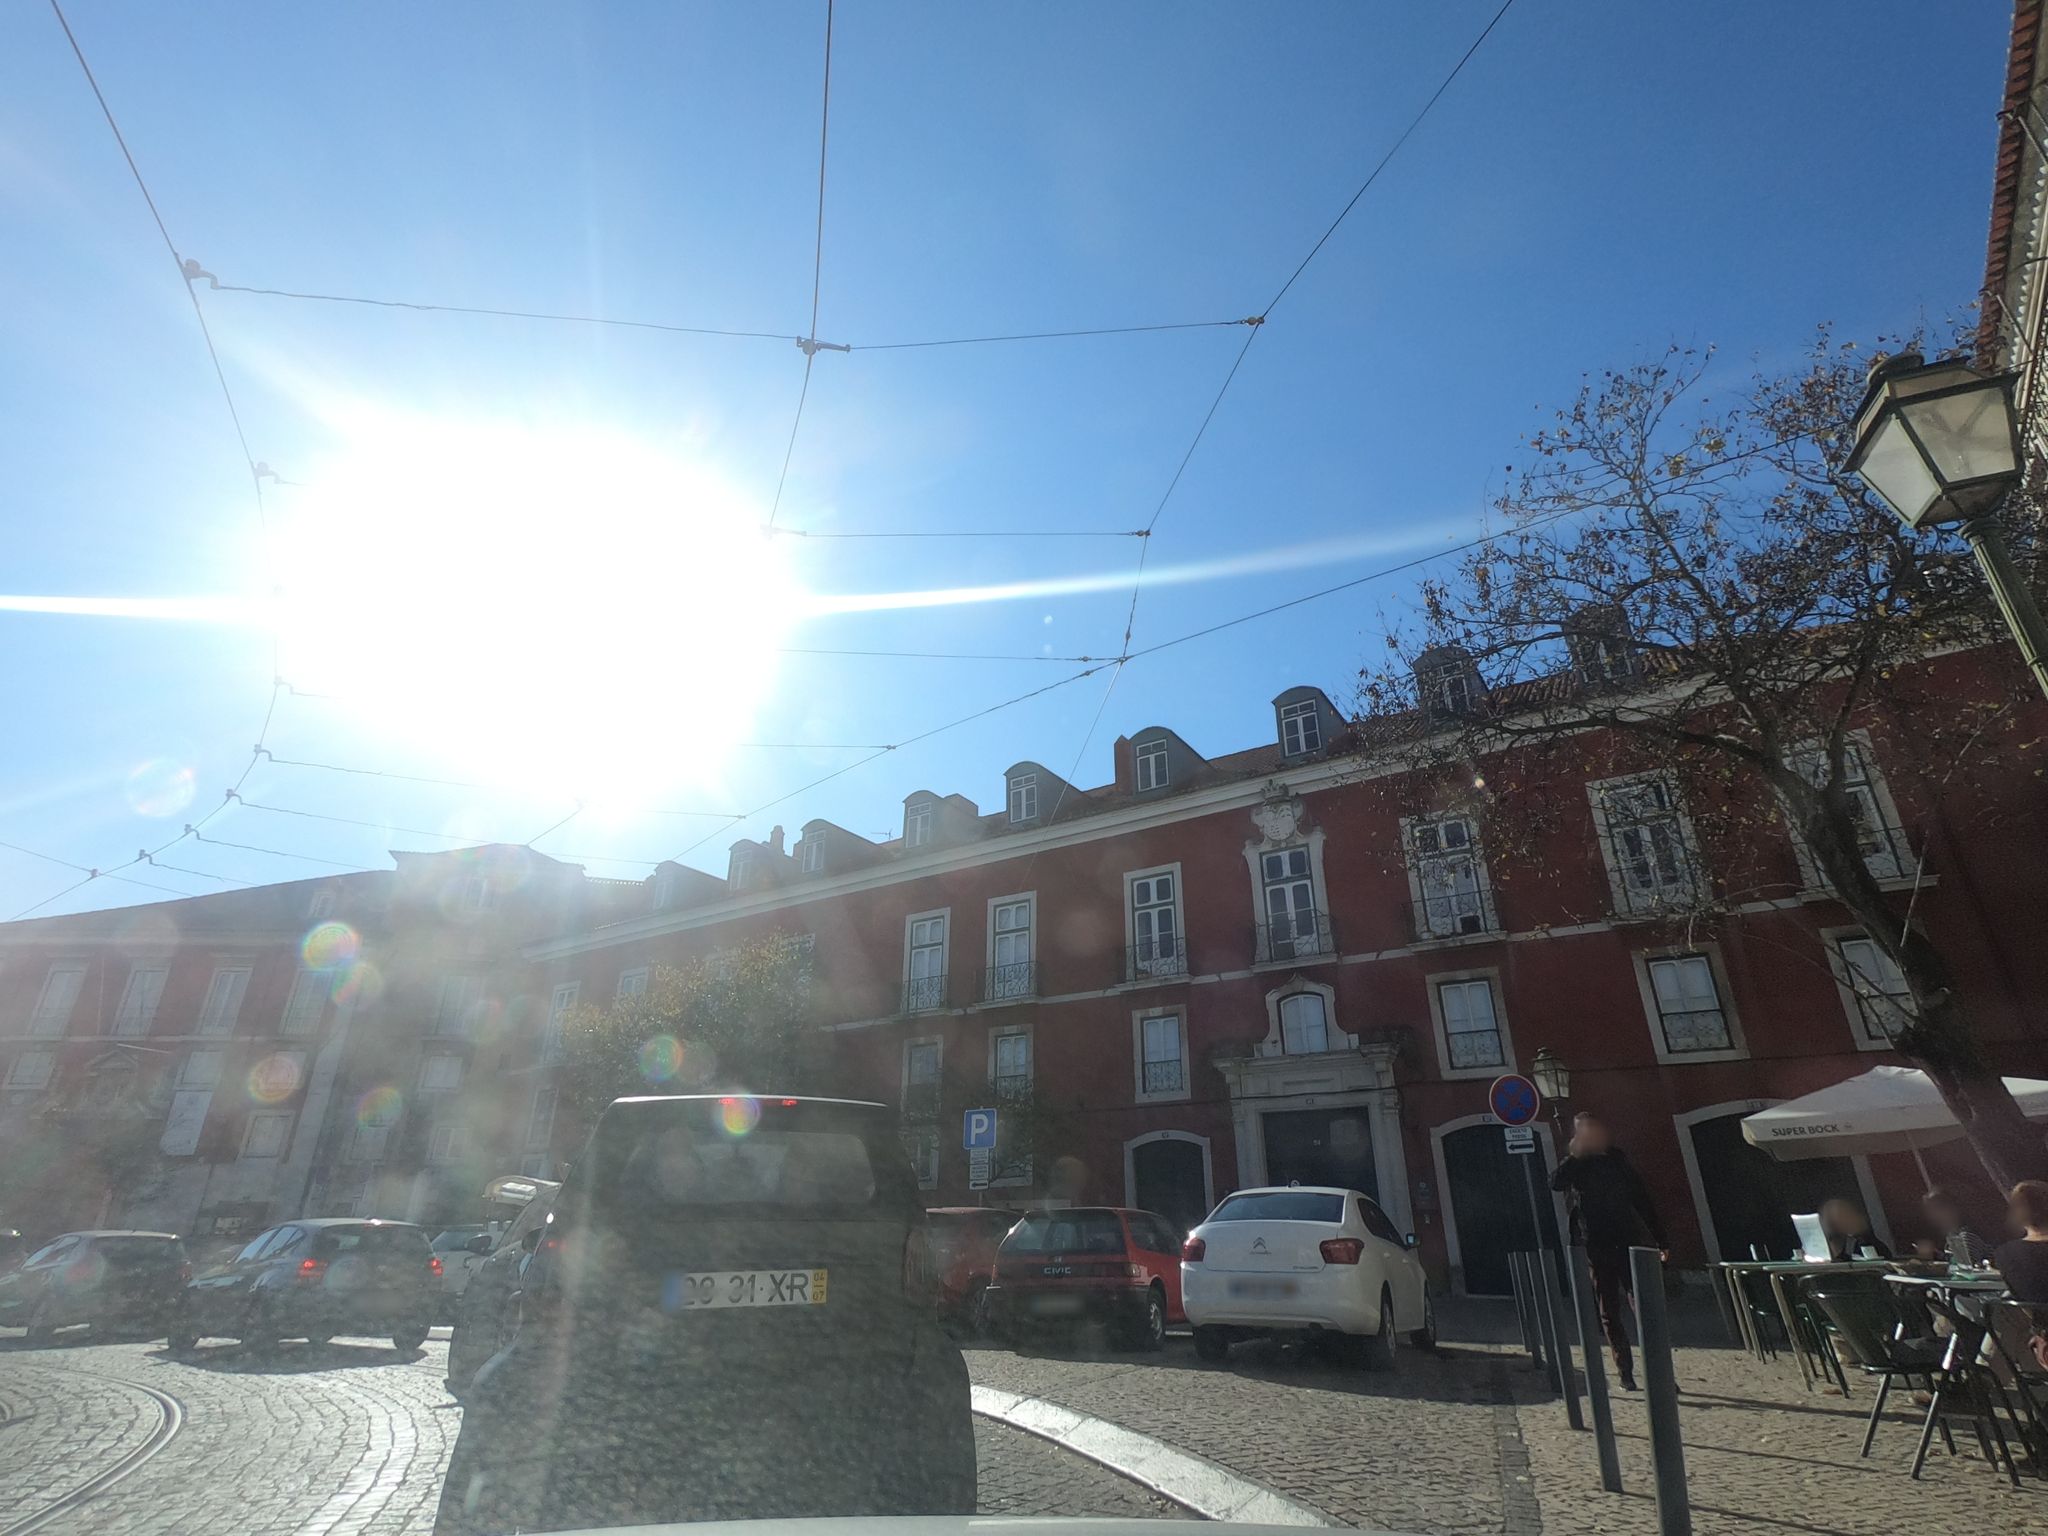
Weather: clear
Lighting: day
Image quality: good
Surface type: driving surface
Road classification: footway, steps, pedestrian, residential
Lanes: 2
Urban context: urban centre
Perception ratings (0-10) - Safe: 1.12, Lively: 3.43, Beautiful: 4.58, Boring: 7.71, Depressing: 5.98, Wealthy: 8.15